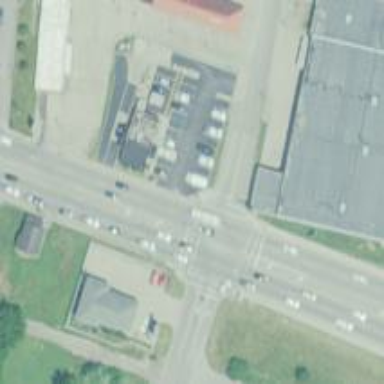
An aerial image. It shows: Unmarked crossing on the road.